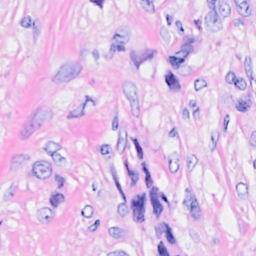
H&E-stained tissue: Breast